Aerial crown-view tile of a tropical tree (Barro Colorado Island, Panama), acquired 20250818:
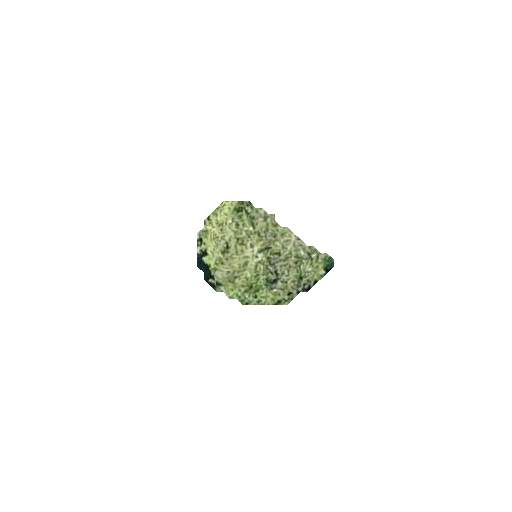
Species: Quararibea stenophylla
GBIF accepted scientific name: Quararibea stenophylla
Crown area: 13.605 m²